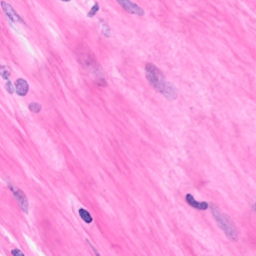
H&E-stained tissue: Breast